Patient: sex M, age 68
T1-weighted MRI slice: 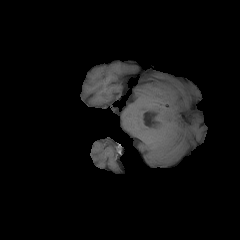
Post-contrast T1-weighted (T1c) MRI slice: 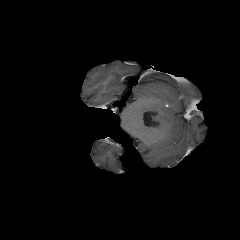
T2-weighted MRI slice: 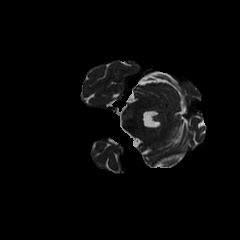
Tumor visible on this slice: no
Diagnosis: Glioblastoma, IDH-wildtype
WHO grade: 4